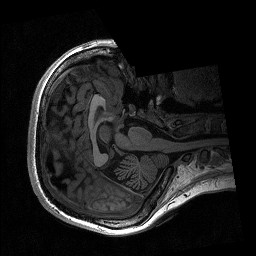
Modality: T1w
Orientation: axial